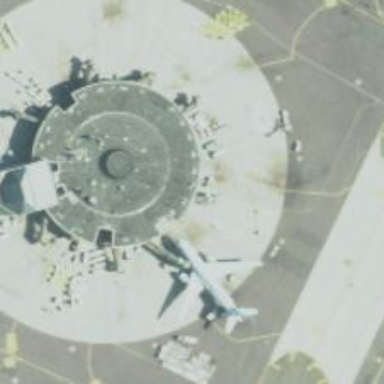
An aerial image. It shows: Airport gate.